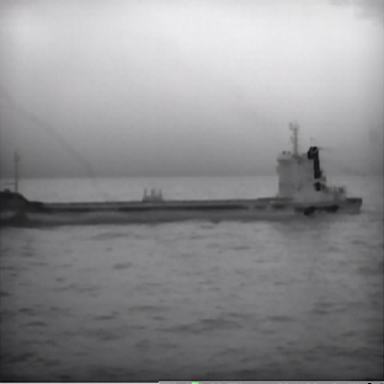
There is a liner in the infrared image.